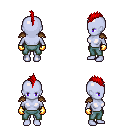
a pixel art fantasy rpg character, female body template, dark elf, purple skin, leather shoulder armor, teal pants, red mohawk hairstyle, gold gloves, four views (front, back, left, right), 2x2 character sprite sheet, small pixel art, hard edges, no anti-aliasing